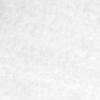
Label: no_change